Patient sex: M
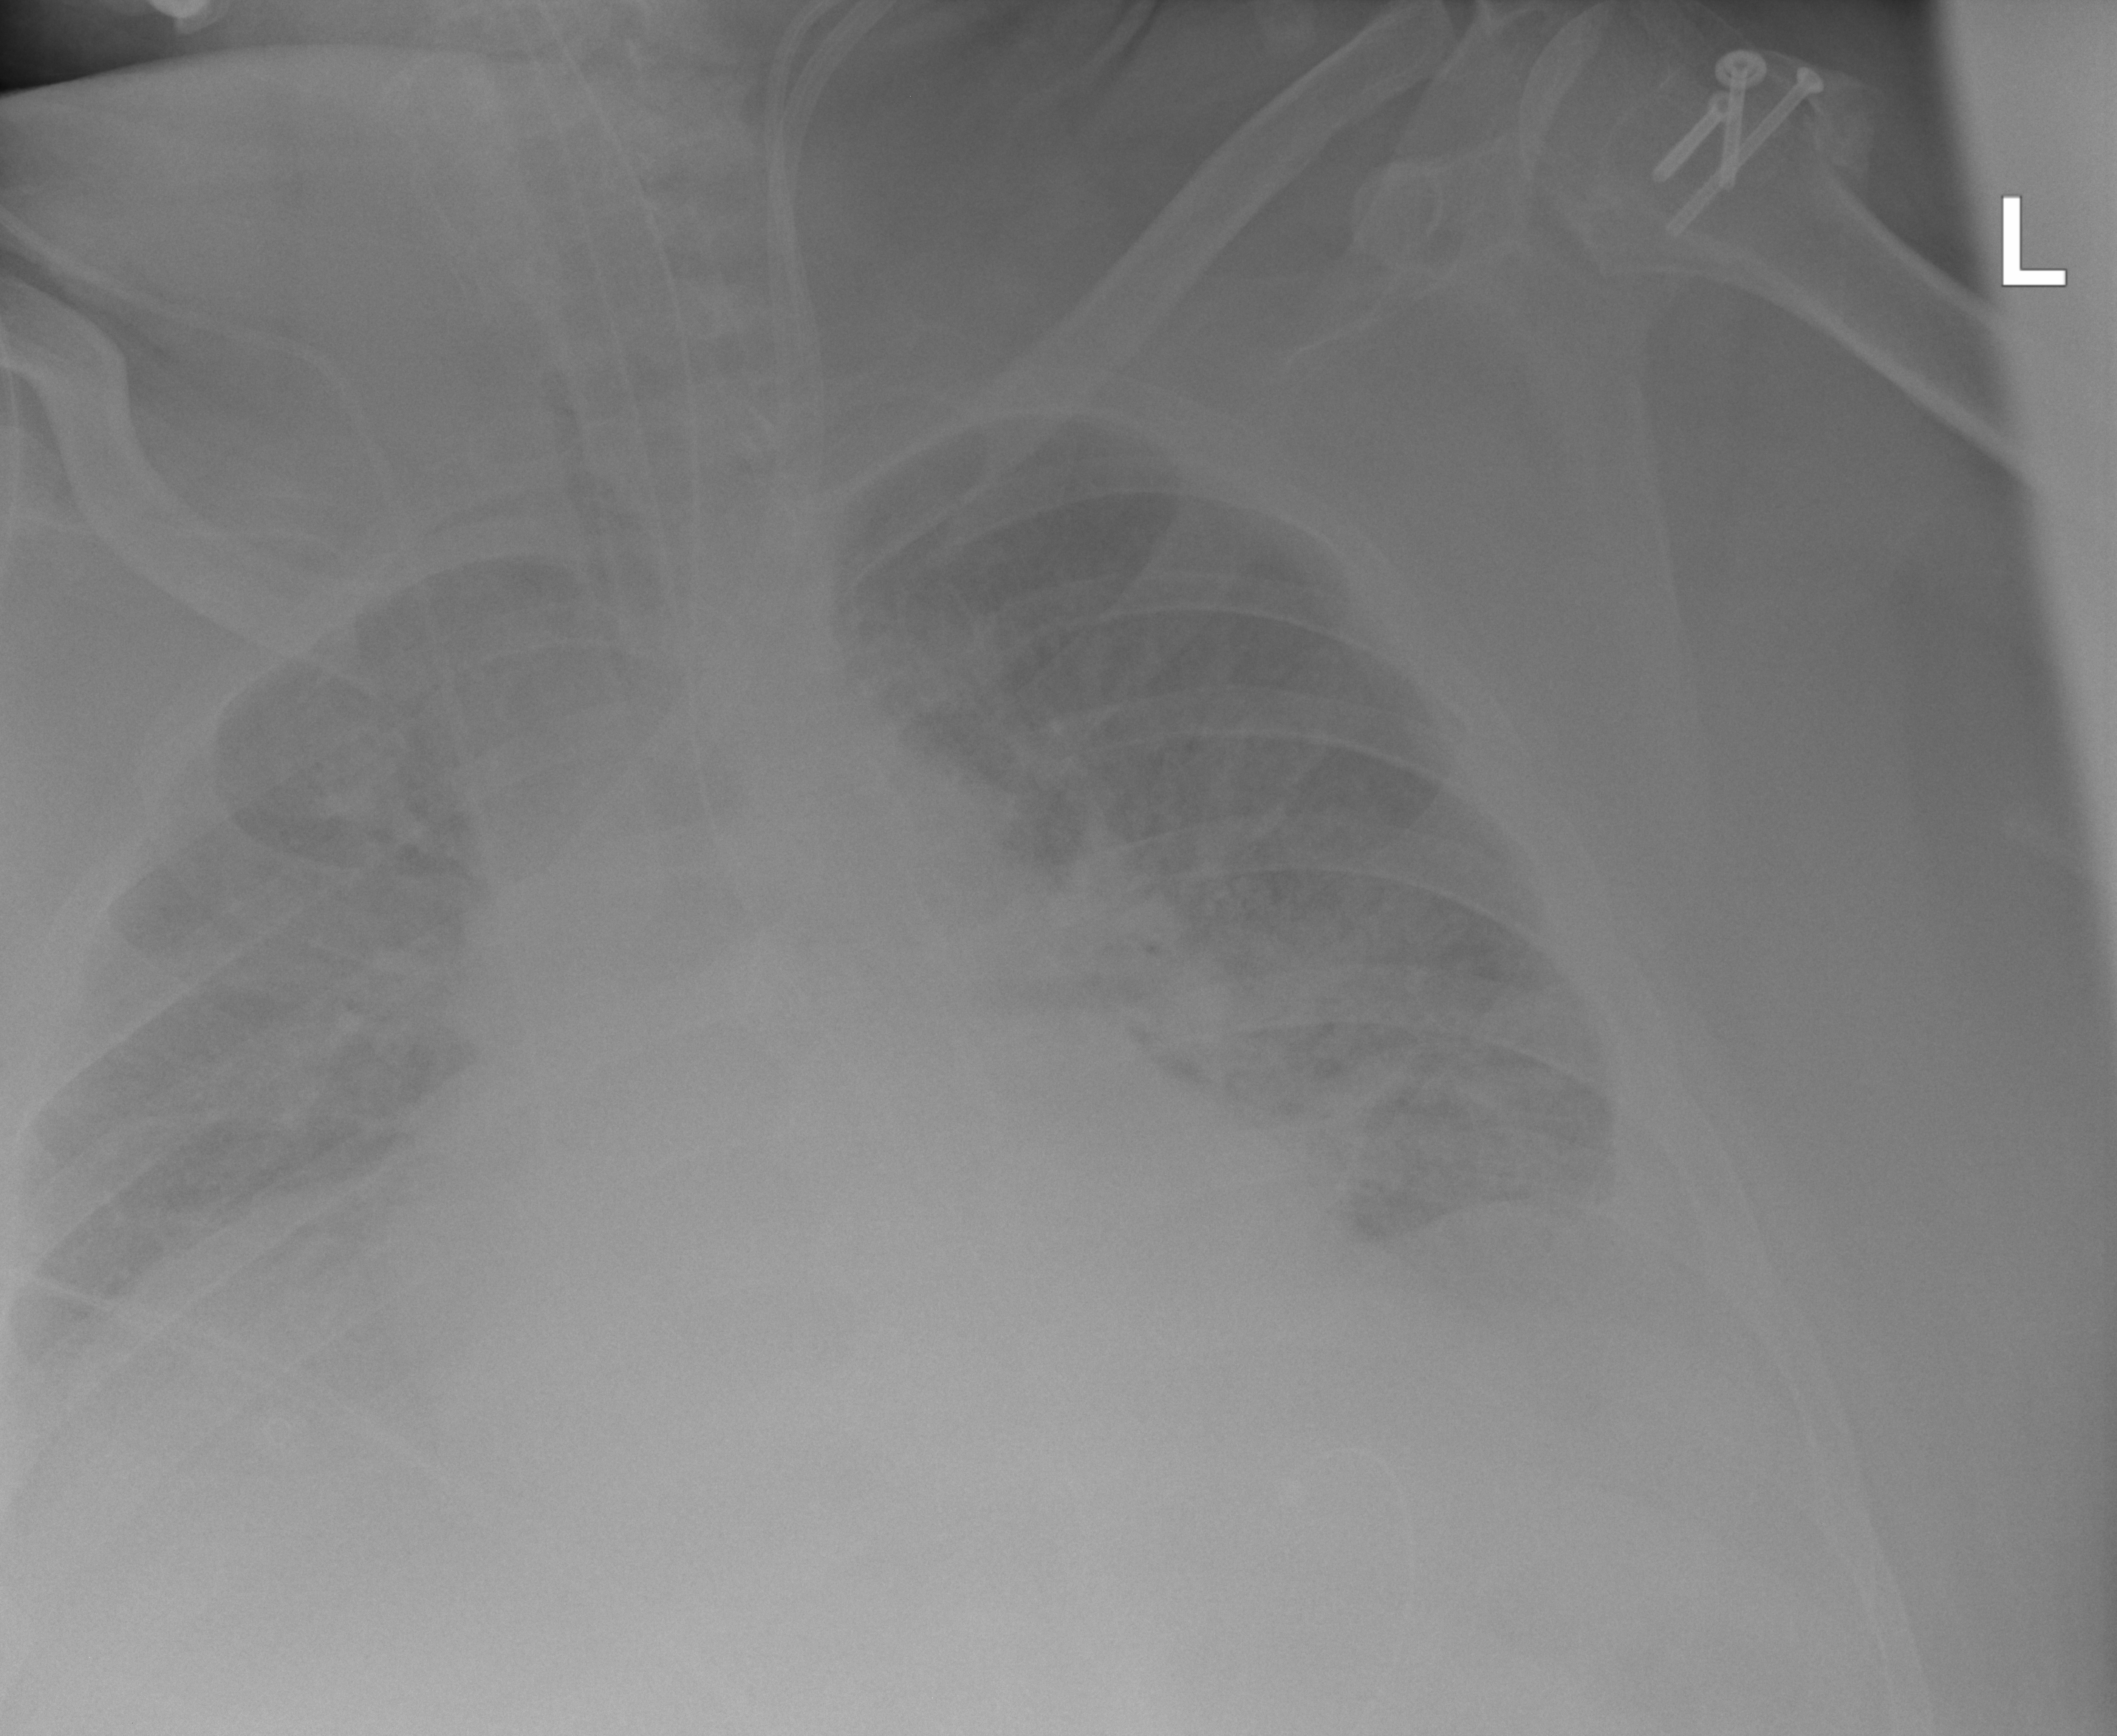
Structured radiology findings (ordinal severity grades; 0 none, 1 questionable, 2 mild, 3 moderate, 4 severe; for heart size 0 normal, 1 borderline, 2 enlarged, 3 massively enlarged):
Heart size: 2
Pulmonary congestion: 3
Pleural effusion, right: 2
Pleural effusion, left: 2
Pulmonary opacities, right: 3
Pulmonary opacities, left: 3
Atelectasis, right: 3
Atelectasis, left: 3